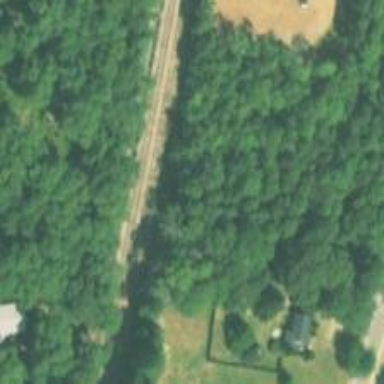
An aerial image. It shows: Railway siding for service.